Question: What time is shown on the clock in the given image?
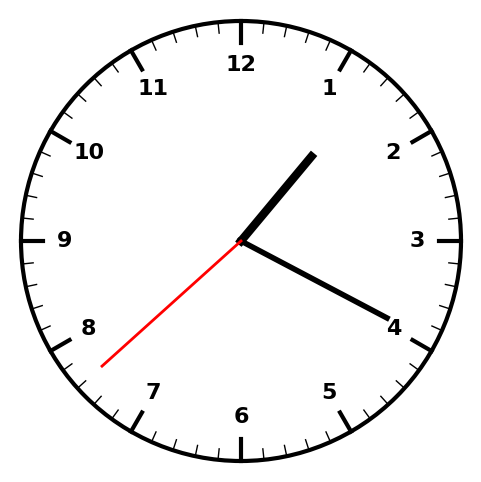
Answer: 01:19:38